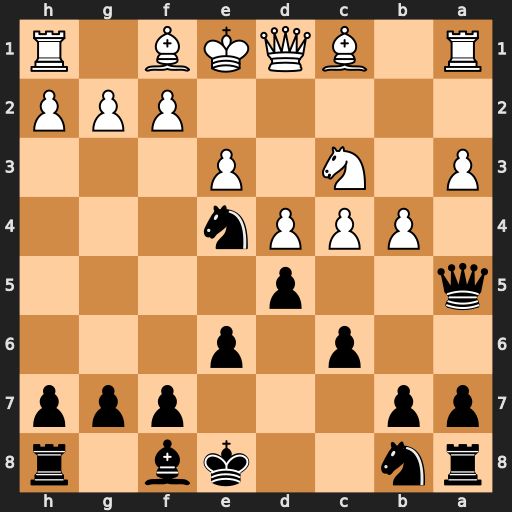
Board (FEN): rn2kb1r/pp3ppp/2p1p3/q2p4/1PPPn3/P1N1P3/5PPP/R1BQKB1R
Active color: b
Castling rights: KQkq
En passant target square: -
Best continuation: Bxb4 axb4 Qxa1 Nxe4 dxe4